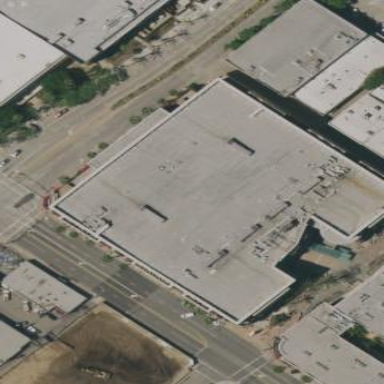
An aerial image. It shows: Cinema building.